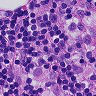
Metastatic tissue present: no